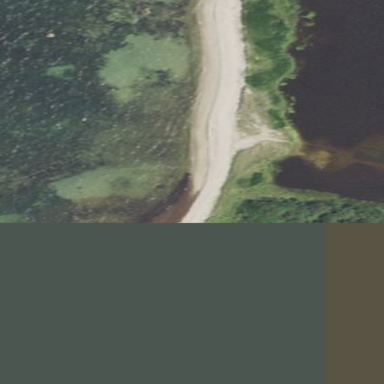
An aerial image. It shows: Sandy beach with natural surroundings.